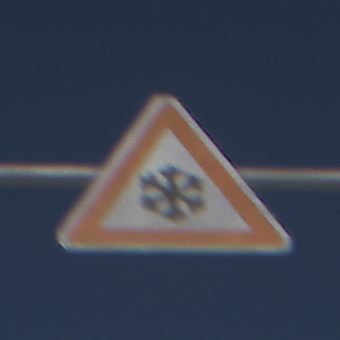
Verkehrszeichen: SchneeOderEisglaette
Umgebung: Outdoor, Nature
Tageszeit: MorningAfternoon
Wetter: PartlyCloudy
Licht: Natural
Jahreszeit: Winter
Kontrast: HighContrast